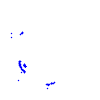
Particle: pion